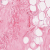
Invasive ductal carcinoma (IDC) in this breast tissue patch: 0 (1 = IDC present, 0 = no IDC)